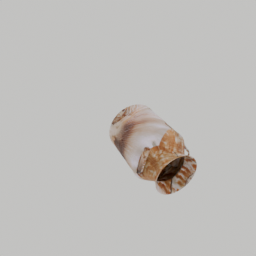
Label: tools